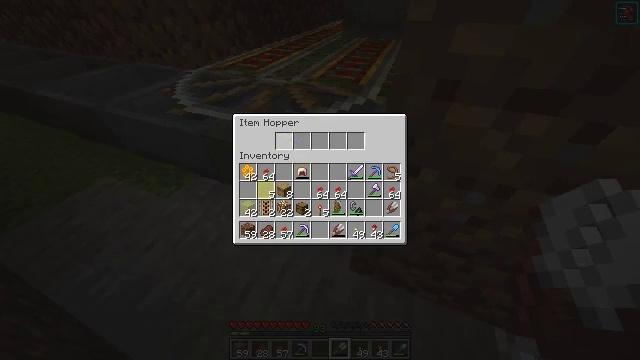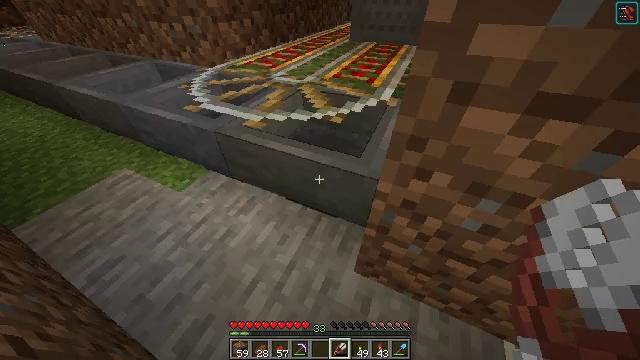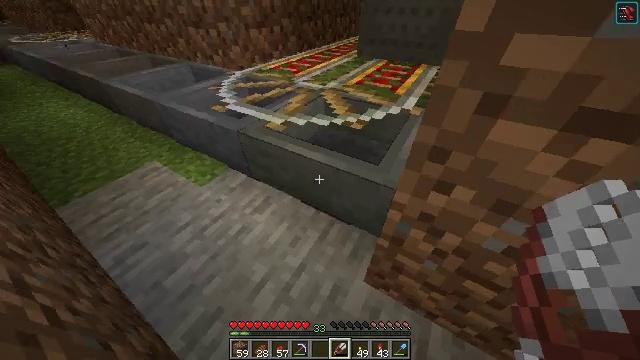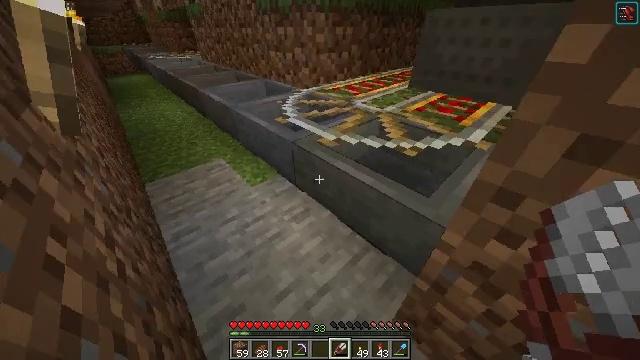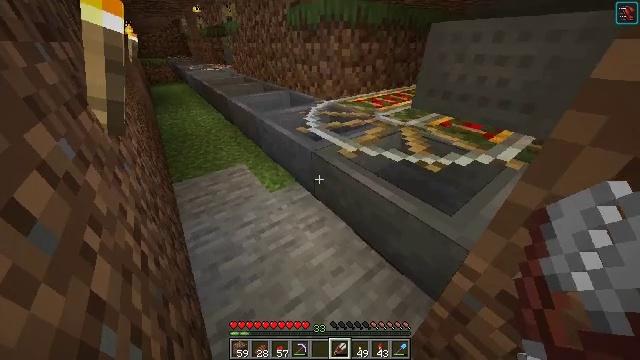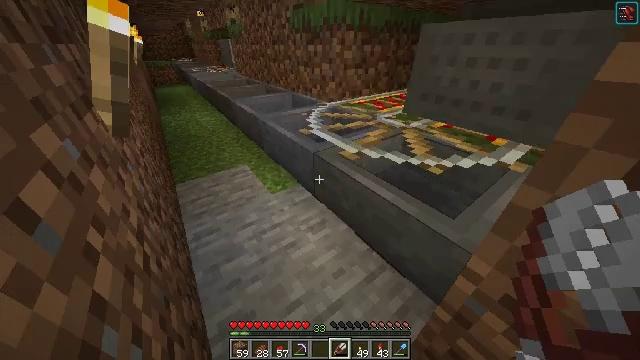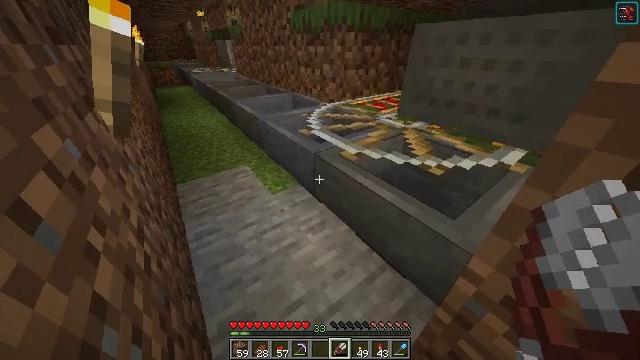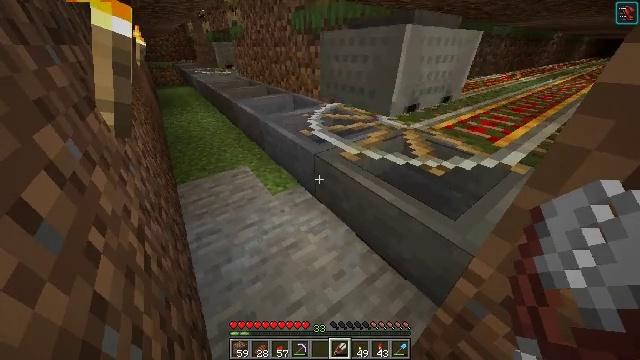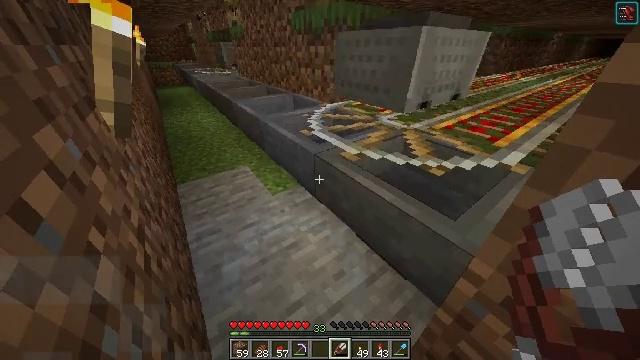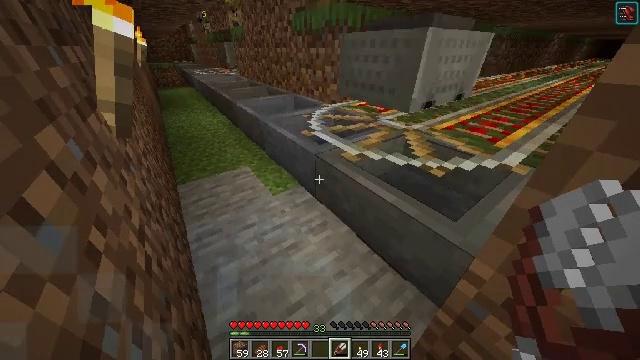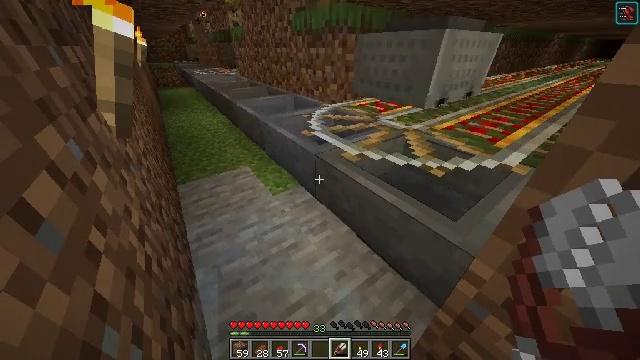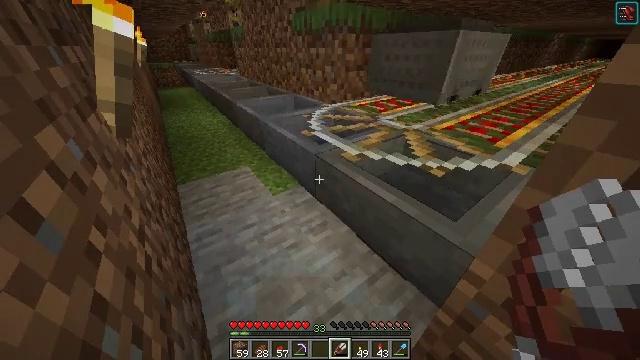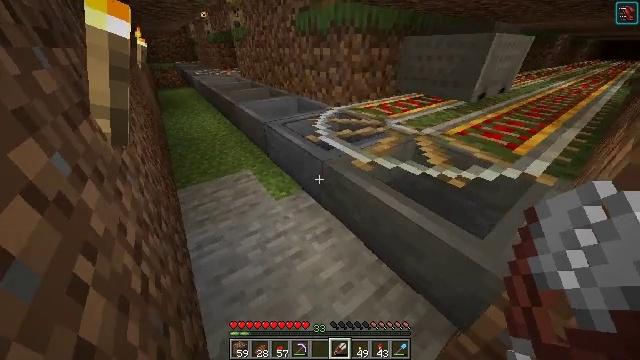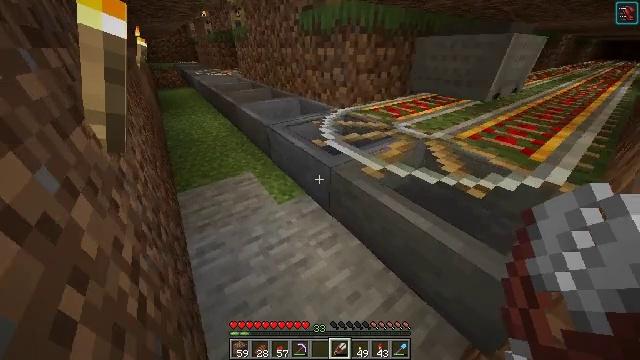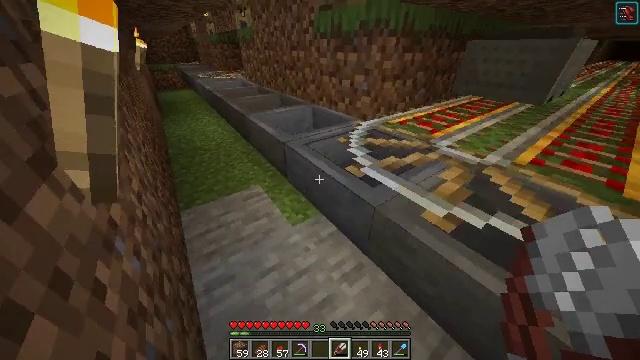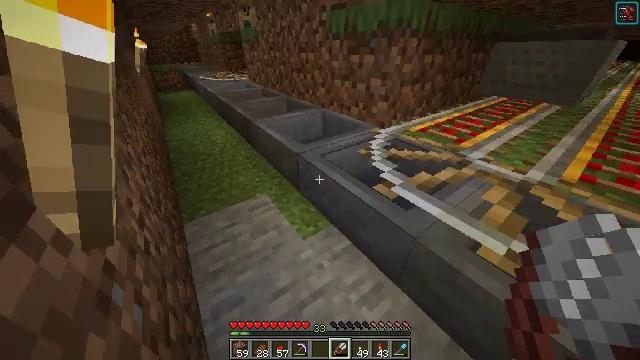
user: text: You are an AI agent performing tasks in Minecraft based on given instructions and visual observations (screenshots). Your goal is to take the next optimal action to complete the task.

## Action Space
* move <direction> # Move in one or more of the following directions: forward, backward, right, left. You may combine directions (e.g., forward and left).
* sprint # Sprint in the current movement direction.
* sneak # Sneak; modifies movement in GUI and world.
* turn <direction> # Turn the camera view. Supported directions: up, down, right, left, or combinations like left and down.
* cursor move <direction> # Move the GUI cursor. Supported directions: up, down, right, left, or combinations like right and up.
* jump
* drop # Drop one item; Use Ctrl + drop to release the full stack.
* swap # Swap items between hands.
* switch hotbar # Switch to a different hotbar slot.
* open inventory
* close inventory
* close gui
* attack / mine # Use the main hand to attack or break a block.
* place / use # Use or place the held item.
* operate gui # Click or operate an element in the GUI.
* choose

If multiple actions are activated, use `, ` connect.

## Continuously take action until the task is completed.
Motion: motion action
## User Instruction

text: Craft a honeycomb block by arranging honeycombs in the crafting grid.
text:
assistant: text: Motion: sneak, cursor move left
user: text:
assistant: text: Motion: turn left and up, close gui
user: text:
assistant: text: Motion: turn left and up, open inventory
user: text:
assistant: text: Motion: turn left and up
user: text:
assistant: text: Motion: no_op
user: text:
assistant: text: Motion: no_op
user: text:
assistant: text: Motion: no_op
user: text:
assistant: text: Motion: no_op
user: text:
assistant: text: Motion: no_op
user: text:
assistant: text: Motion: no_op
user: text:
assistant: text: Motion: no_op
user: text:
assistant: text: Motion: move forward and move left
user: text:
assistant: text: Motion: move forward and move left
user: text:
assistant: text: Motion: move forward and move left
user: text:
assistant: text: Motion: move forward and move left
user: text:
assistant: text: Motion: move forward
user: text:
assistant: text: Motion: no_op
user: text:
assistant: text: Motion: no_op
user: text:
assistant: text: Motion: no_op
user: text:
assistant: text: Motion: no_op
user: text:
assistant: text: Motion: no_op
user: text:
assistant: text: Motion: no_op
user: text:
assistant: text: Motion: no_op
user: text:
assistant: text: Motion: no_op
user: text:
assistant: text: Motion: no_op
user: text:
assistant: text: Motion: no_op
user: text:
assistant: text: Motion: no_op
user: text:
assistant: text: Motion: no_op
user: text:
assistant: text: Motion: no_op
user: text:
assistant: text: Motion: no_op